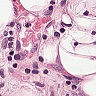
Metastatic tissue present: yes